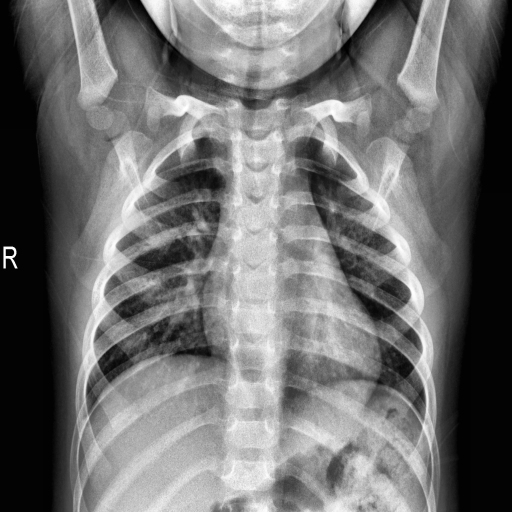
Finding: NORMAL